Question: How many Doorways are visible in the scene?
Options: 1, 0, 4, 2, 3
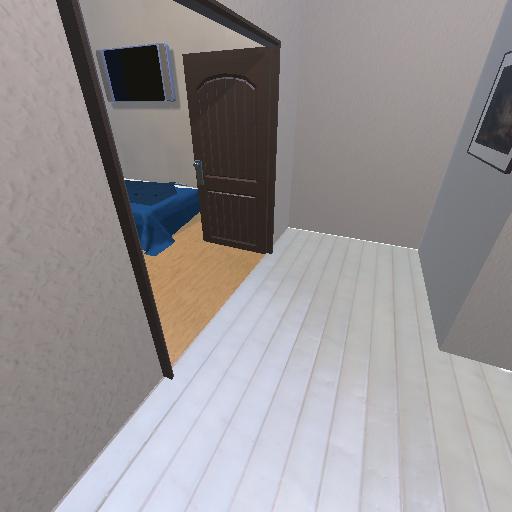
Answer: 1